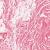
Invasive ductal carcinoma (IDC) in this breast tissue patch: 0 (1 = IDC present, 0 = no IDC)